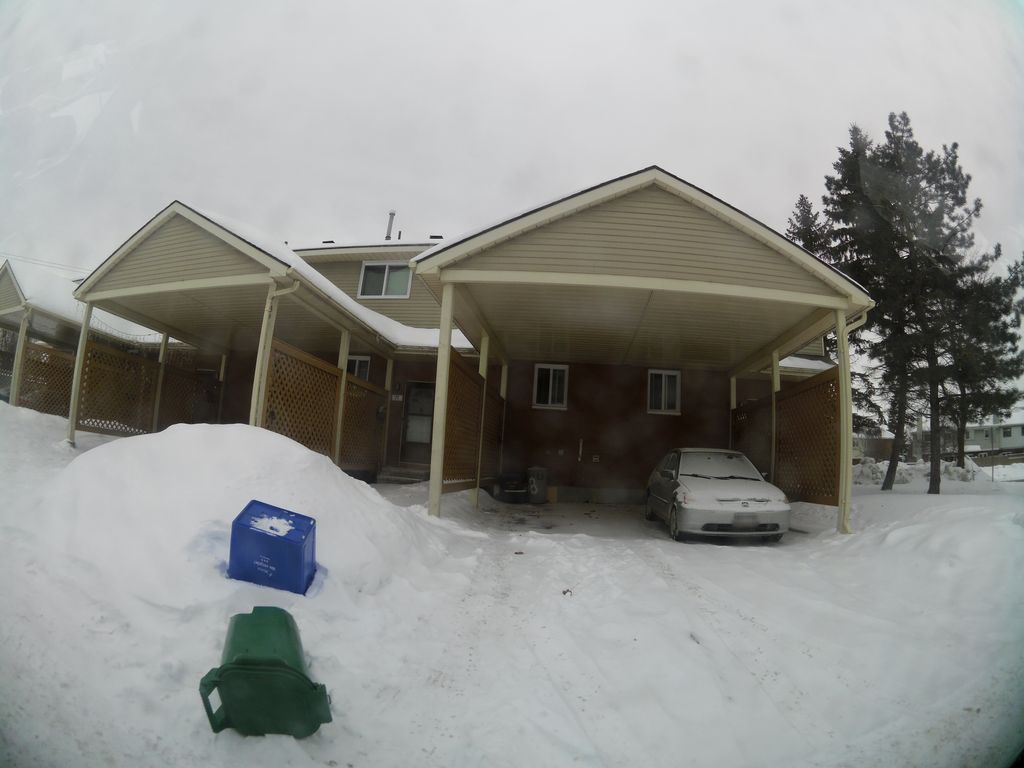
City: ottawa-gatineau